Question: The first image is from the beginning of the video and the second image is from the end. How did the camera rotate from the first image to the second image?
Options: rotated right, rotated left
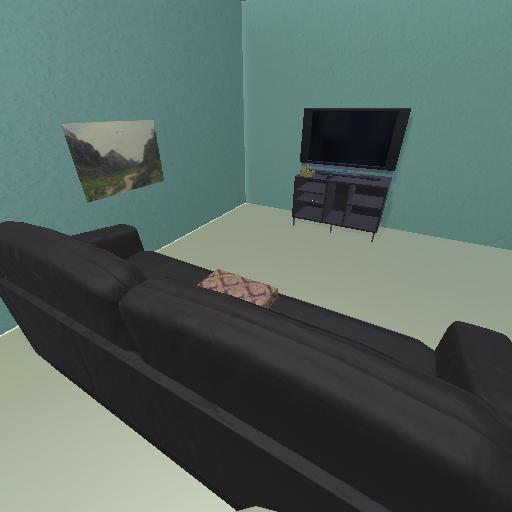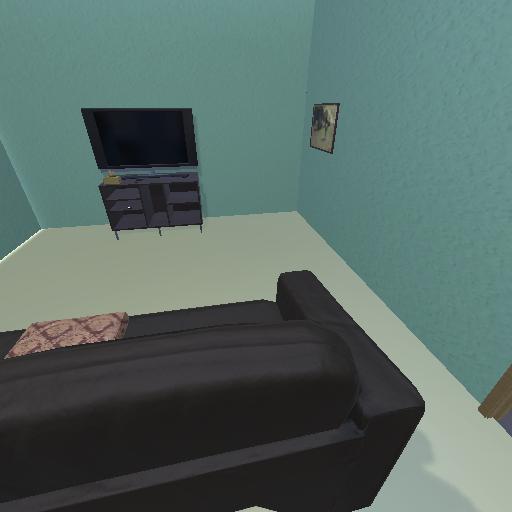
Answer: rotated right